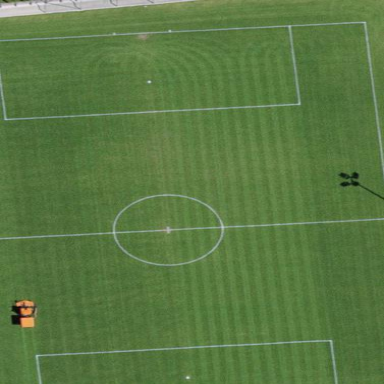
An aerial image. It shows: Grass pitch used for soccer.